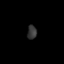
Tissue: lung
Cell type: Smooth muscle cells
Senescence score: 0.6606
Nuclear area (px): 128
Mean DAPI intensity: 52.734